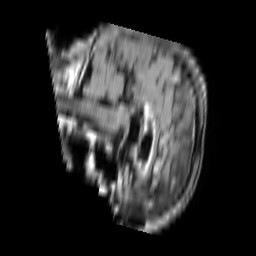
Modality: FLAIR
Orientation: sagittal
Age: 81
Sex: female
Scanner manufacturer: philips
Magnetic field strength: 1.5 T
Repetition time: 11 s
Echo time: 0.14 s